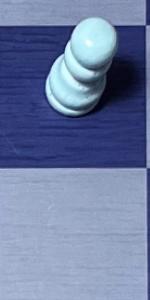
Label: Empty